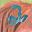
Label: 2